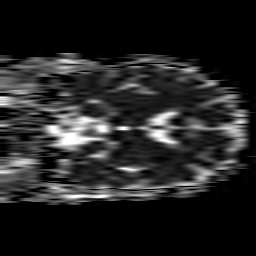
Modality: ADC
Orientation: coronal
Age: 60
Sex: male
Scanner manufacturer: philips
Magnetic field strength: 1.5 T
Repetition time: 4.764 s
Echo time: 0.07794 s